Question: When using sprites in Compass/Sass, you get a background-image and a background-position generated.
For example:
'''
background: url('../images/generated/bg-sa8e38178a4.png') no-repeat;
background-position: 0 -120px;
'''
This background image is positioned in the upper left corner of your element.
With normal CSS I can change this to the bottom right corner like so:
'''
background-position: right bottom;
'''
However, this doesn't work when using a sprite, as its for the entire sprite instead of each image in my sprite.
How can I tell Compass/Sass to place each image of my sprite in the bottom right corner, instead of upper left?
Note: the element I'm using this sprite on, changes in height, so I can't use fixed pixel values.
Thanks.
EDIT: I'm including this image to illustrate what I mean:

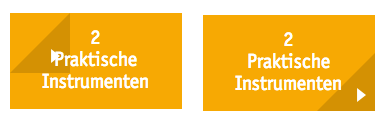
Answer: I was able to achive this using the psuedo class on my element.
You need to give the class a width and height equal to your image, and position it using CSS.
'''
.element {
position: relative;
/* your element css */
&:after {
content: "";
position: absolute;
z-index: 1;
display: block;
width: 60px;
height: 60px;
right: 0;
bottom: 0;
background: url('../images/generated/bg-sa8e38178a4.png') no-repeat;
background-position: 0 -120px;
}
'''